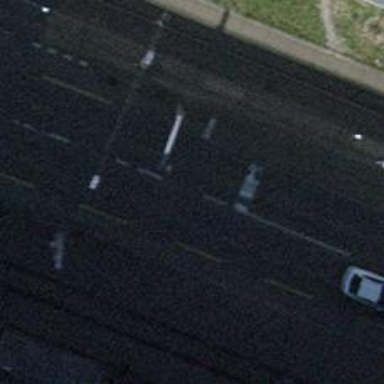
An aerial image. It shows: Road with traffic signals.